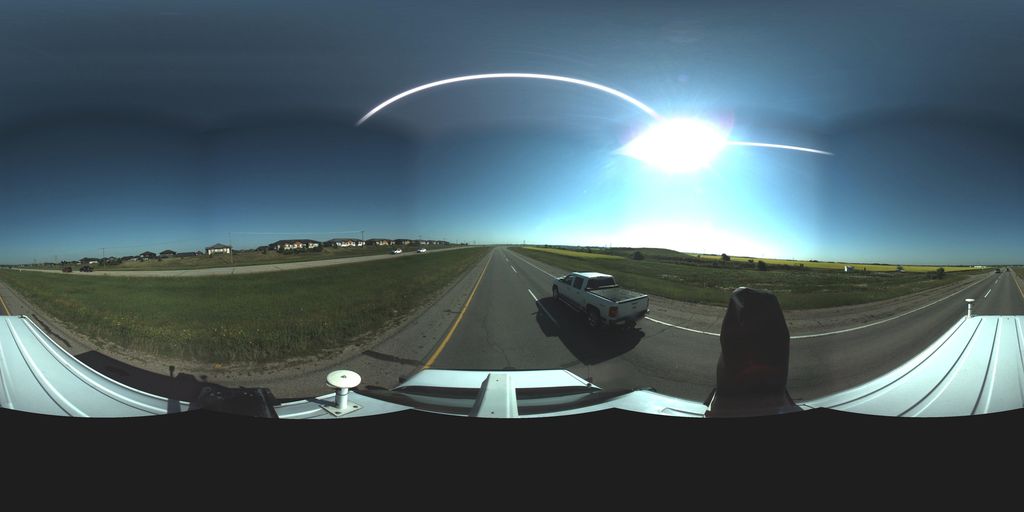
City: saskatoon